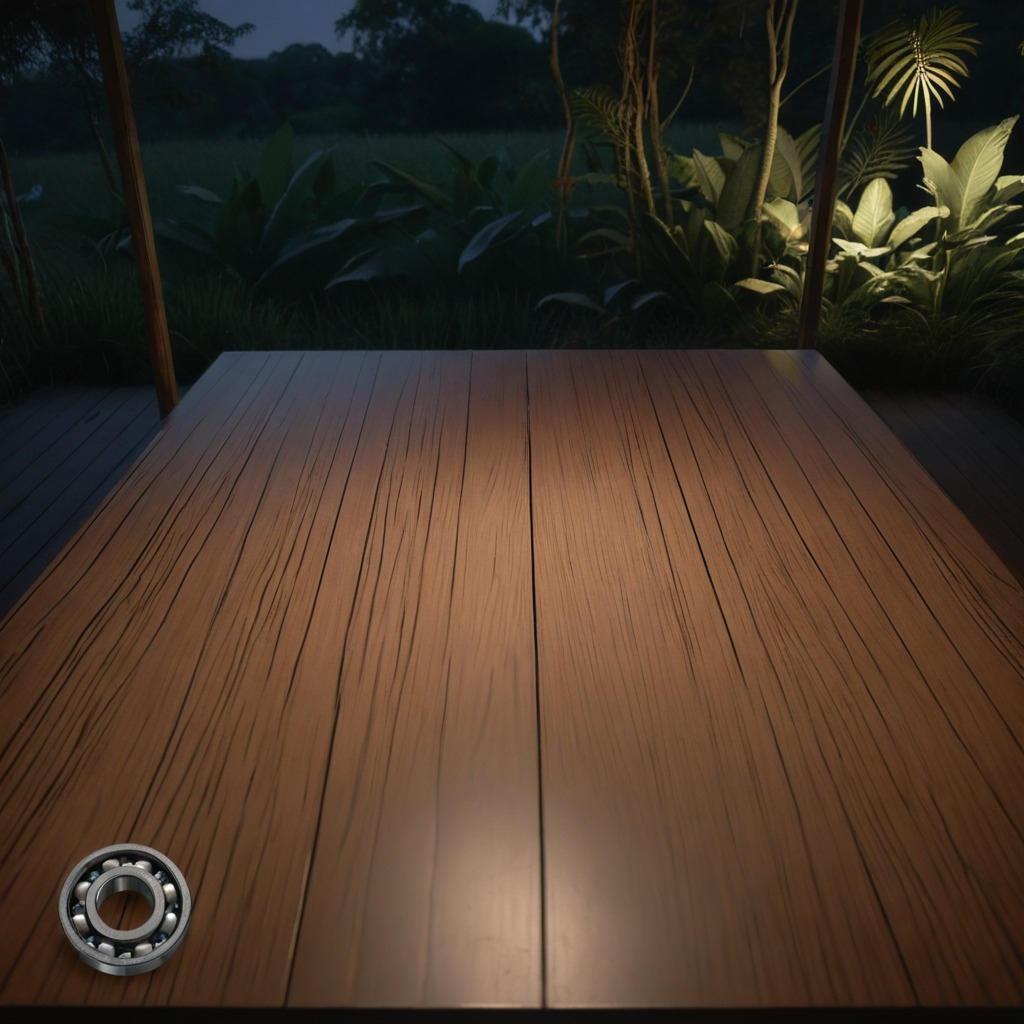
A metal ball bearing is lying on a wooden table inside a jungle field workshop tent at night.